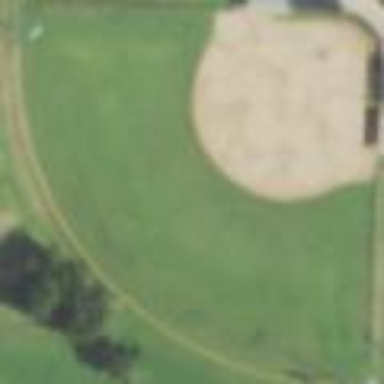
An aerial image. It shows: Softball pitch for leisure and sport activities.